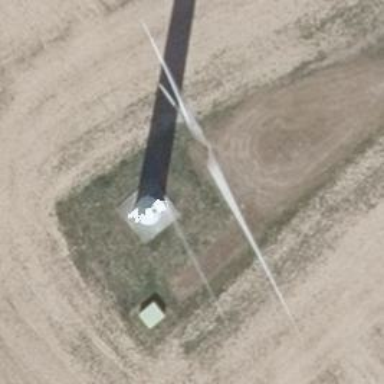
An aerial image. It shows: Wind turbine generator that utilizes wind as its source for generating electricity. It is of the horizontal axis type.